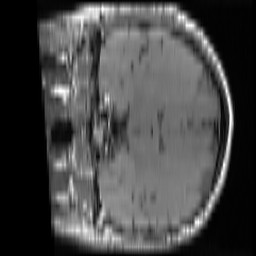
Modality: T1w
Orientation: coronal
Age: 28
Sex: male
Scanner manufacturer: ge
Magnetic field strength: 3 T
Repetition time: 0.663 s
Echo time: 0.01529 s